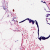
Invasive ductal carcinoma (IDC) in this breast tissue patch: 0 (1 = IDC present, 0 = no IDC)